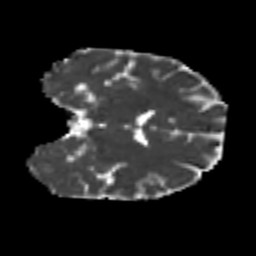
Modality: MD
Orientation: coronal
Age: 37
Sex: male
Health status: healthy
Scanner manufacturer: ge
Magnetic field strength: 3 T
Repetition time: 11 s
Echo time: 0.072 s